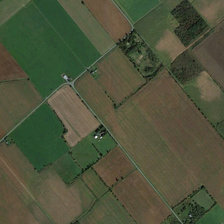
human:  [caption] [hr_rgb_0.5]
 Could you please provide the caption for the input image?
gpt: a lot of tall trees have been planted around many fields .

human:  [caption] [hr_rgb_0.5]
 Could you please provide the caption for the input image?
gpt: this land has a lot of green farmland .

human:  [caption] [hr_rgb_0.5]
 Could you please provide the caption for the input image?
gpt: this land has a lot of green farmland .

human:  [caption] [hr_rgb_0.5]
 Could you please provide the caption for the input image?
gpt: a lot of tall trees have been planted around many fields .

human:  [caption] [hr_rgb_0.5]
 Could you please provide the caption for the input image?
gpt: this land has a lot of green farmland .